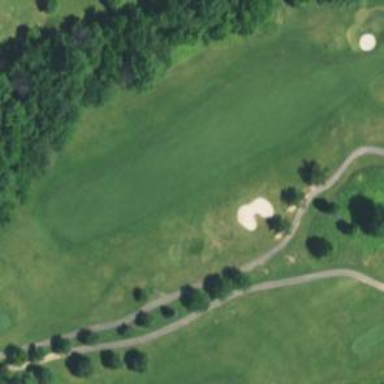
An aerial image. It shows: Golf hole.